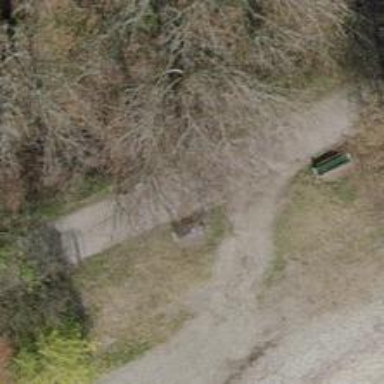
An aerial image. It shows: Bench.